Question: Is it possible to get the value of a HTML input inside a WebView in JavaFX?
If so, how would I use an event so the value updates automatically?
Example App:
'''
package webviewinputvalue;
import javafx.application.Application;
import javafx.scene.Scene;
import javafx.scene.layout.StackPane;
import javafx.scene.web.WebEngine;
import javafx.scene.web.WebView;
import javafx.stage.Stage;
public class WebviewInputValue extends Application {
@Override
public void start(Stage primaryStage) {
WebView test = new WebView();
WebEngine run = test.getEngine();
run.loadContent("<textarea></textarea>");
StackPane root = new StackPane();
root.getChildren().add(test);
Scene scene = new Scene(root, 300, 250);
primaryStage.setTitle("Hello World!");
primaryStage.setScene(scene);
primaryStage.show();
}
public static void main(String[] args) {
launch(args);
}
}
'''
Which creates a simple window like this:

Is it possible to get the value of the textarea using JavaFX? If so, how I do it?
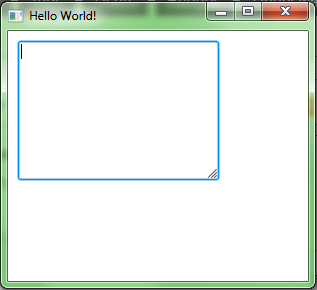
Answer: ## TL;DR: Yes, it's possible, but it requires a bit of a hacky workaround.
First of all, I'm going to move the HTML to it's own separate file, to make editing easier, and just create cleaner code in general.
### editor.html
'''
<!DOCTYPE html>
<html>
<head>
<meta charset="UTF-8">
<title>Example Live-view</title>
<meta name="viewport" content="width=device-width, initial-scale=1.0">
</head>
<body>
<textarea placeholder="Typing 'exit' will kill the program."></textarea>
<script>
document.querySelector("textarea").addEventListener("keyup", function(){
window.status = this.value;
});
</script>
</body>
</html>
'''
The basic structure is really simple, but what about the '<script>' element? What does it do?
'''
document.querySelector("textarea").addEventListener("keyup", function(){
window.status = this.value;
});
'''
AFAIK, it isn't possible to straight out get the value of an input in JavaFX, so you have to make a workaround. In this case, I'm setting the window status with the textarea value, whenever there is a 'keyup' event in the textarea.
Now we need to set up the webview in our JavaFX.
### WebviewInputValue.java
'''
package webviewinputvalue;
public class WebviewInputValue extends Application {
private WebView InitWebview(){
//Create browser
WebView browser = new WebView();
WebEngine render = browser.getEngine();
//Load simple HTML
String editor = WebviewInputValue.class.getResource("editor.html").toExternalForm();
render.load(editor);
//Listen for state change
render.getLoadWorker().stateProperty().addListener((ov, o, n) -> {
if (Worker.State.SUCCEEDED == n) {
render.setOnStatusChanged(webEvent -> {
//Call value change
onValueChange(webEvent.getData());
});
}
});
return browser;
}
//called when value changes
private void onValueChange(String data){
//Print out data
System.out.println(data);
//If the data is equal to "exit", close the program
if("exit".equals(data)){
//Print goodbye message
System.out.println("Received exit command! Goodbye :D");
//Exit
System.exit(0);
}
}
@Override
public void start(Stage primaryStage) {
//Create browser
WebView browser = InitWebview();
StackPane root = new StackPane();
root.getChildren().add(browser);
Scene scene = new Scene(root, 300, 250);
primaryStage.setTitle("Hello World!");
primaryStage.setScene(scene);
primaryStage.show();
}
/**
* @param args the command line arguments
*/
public static void main(String[] args) {
launch(args);
}
}
'''
Again, very simple code. Let's dig into it:
'''
private WebView InitWebview(){
//Create browser
WebView browser = new WebView();
WebEngine render = browser.getEngine();
//Load simple HTML
String editor = WebviewInputValue.class.getResource("editor.html").toExternalForm();
render.load(editor);
//Listen for state change
render.getLoadWorker().stateProperty().addListener((ov, o, n) -> {
if (Worker.State.SUCCEEDED == n) {
render.setOnStatusChanged(webEvent -> {
//Call value change
onValueChange(webEvent.getData());
});
}
});
return browser;
}
'''
First we create the webview and engine, then load the 'editor.html' file into the webview. Next, we fetch the loadWorker, which is what controls the 'window.status' object we are writing to with the JS. We then get the 'state' property, and add an listener. If the listener is added successfully, then listen for a change event.
When the change event, we'll call our 'onValueChange' method:
'''
//called when value changes
private void onValueChange(String data){
//Print out data
System.out.println(data);
//If the data is equal to "exit", close the program
if("exit".equals(data)){
//Print goodbye message
System.out.println("Received exit command! Goodbye :D");
//Exit
System.exit(0);
}
}
'''
This is extremely simple. 'onValueChange' is called with the 'textarea' value as the 'data' parameter. In this case, I'm printing it to the console. If I type 'exit' into the textarea, then it will print a goodbye message and close the application.
<URL>
And that's it! If you run the above code, then it'll log the textarea value into the console real-time!
### Note:
Your project structure should look this, with editor in the same dir as the java file, if you want this code to work straight off:
<URL>
Also, I'm obviously missing the imports in the java code.